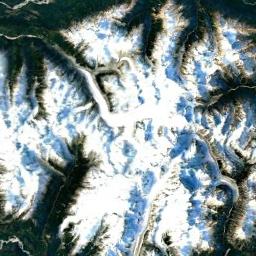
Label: snowberg